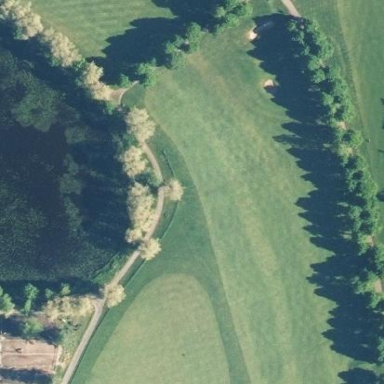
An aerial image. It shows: Grassy area designated as golf fairway.